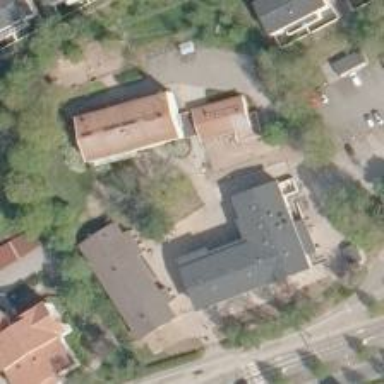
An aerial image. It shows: Kindergarten.